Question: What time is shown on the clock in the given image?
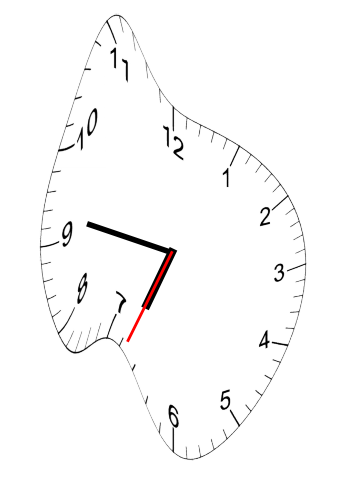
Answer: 06:46:34